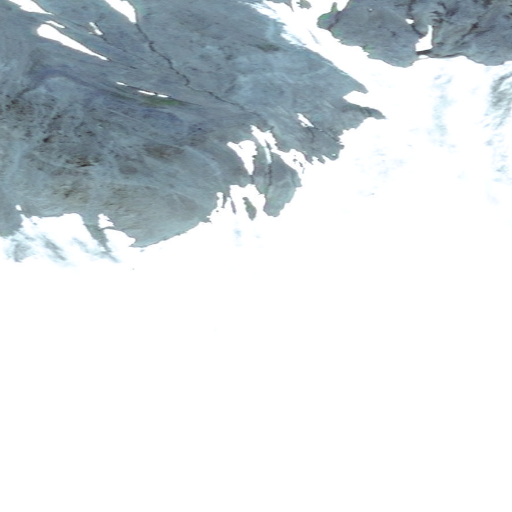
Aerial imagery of mountain in Alaska named Point Glorious containing only unknown